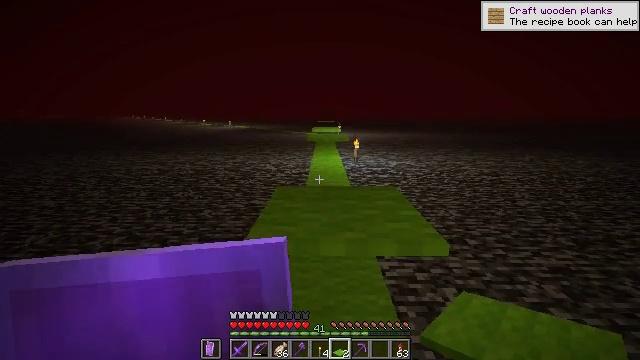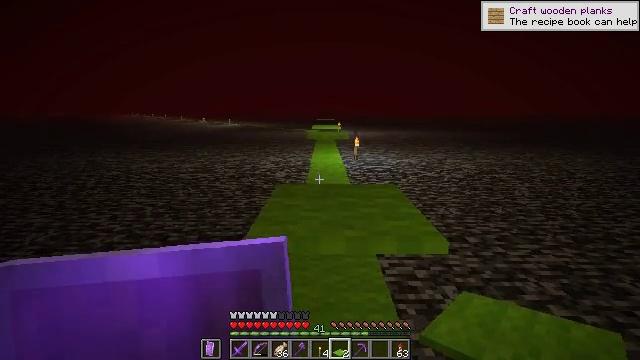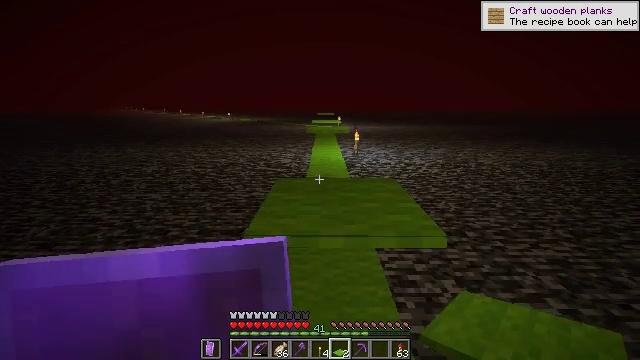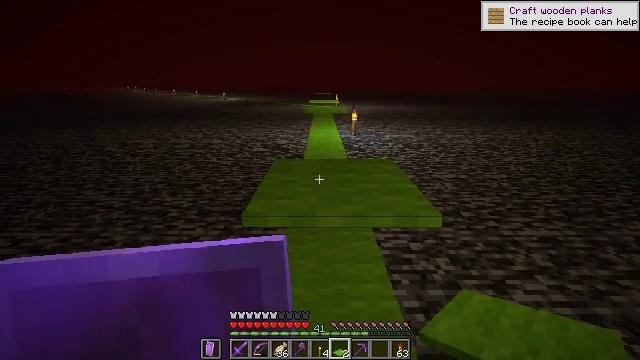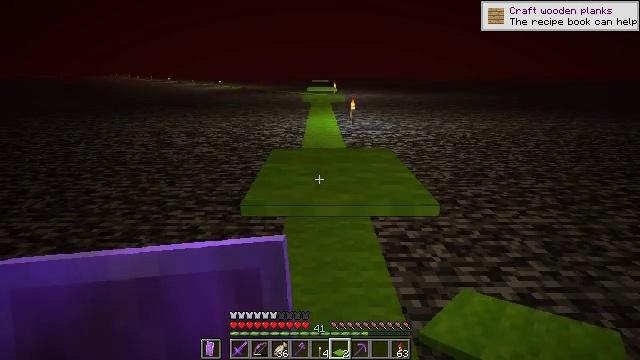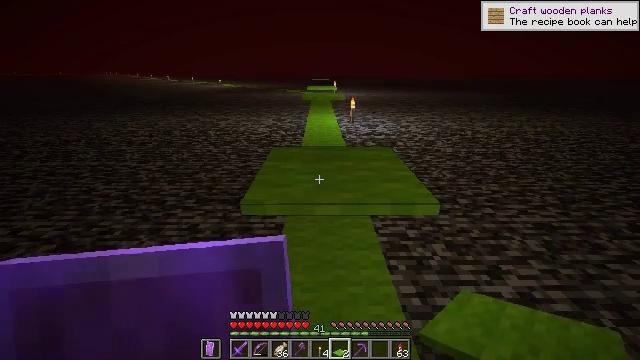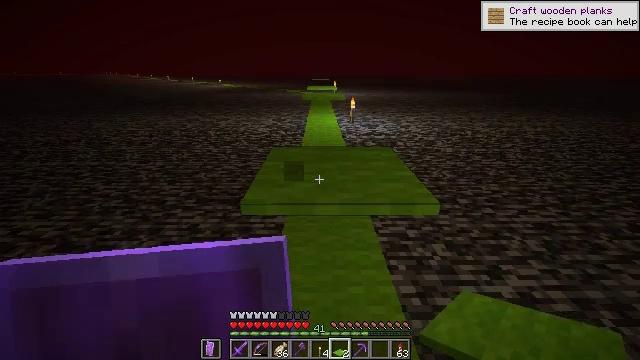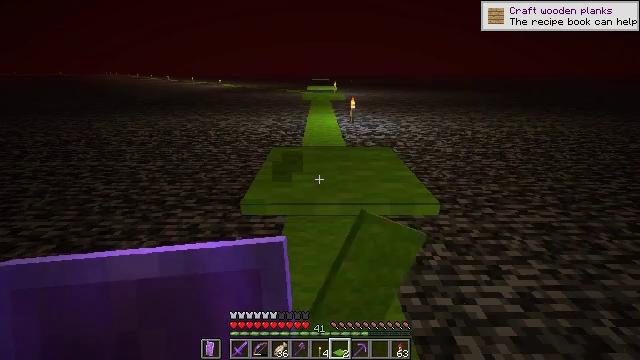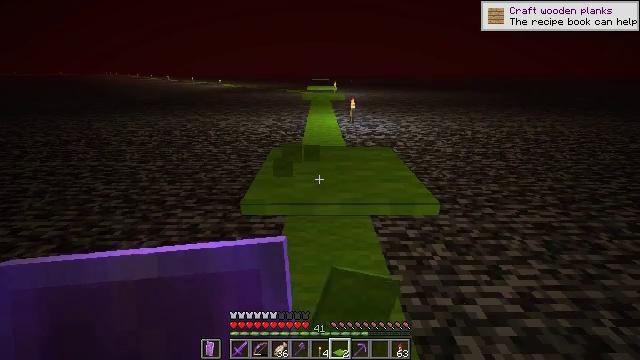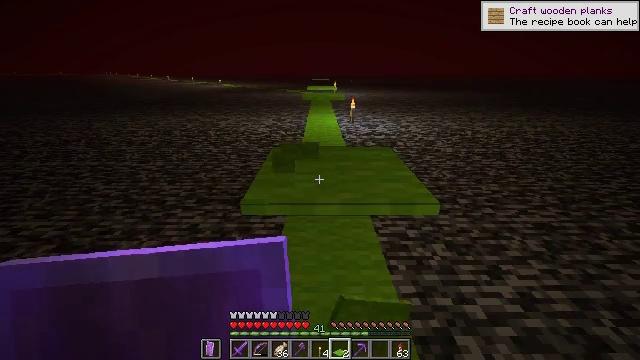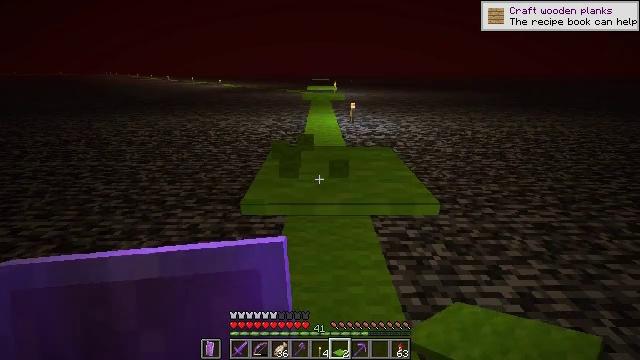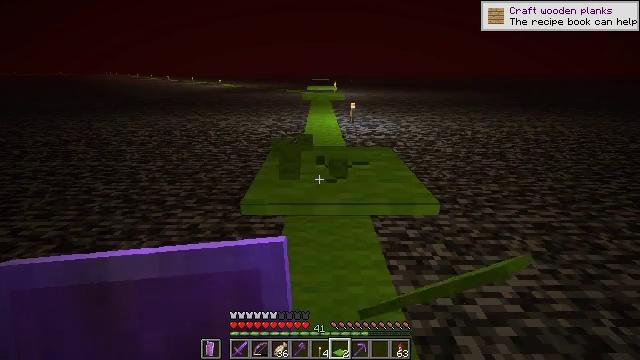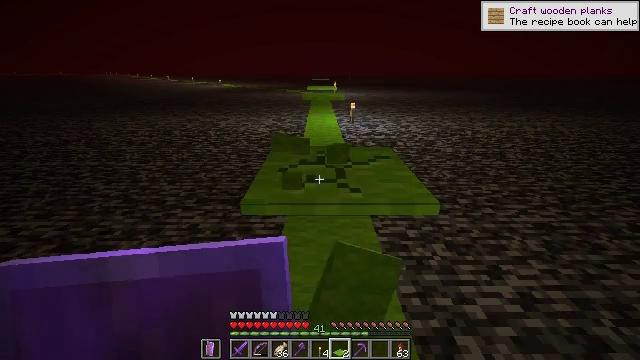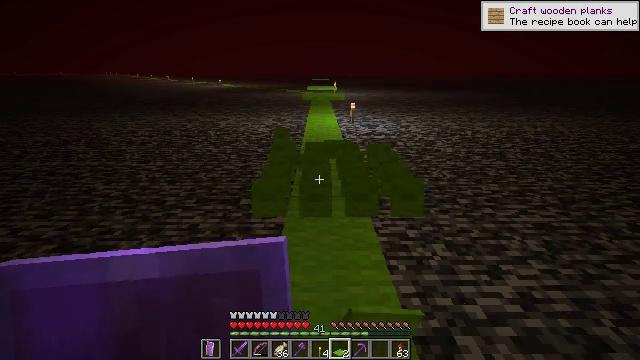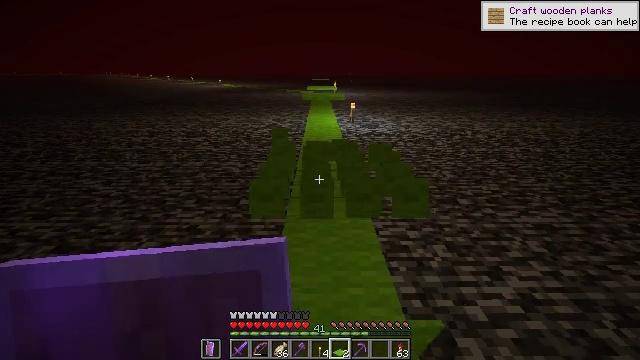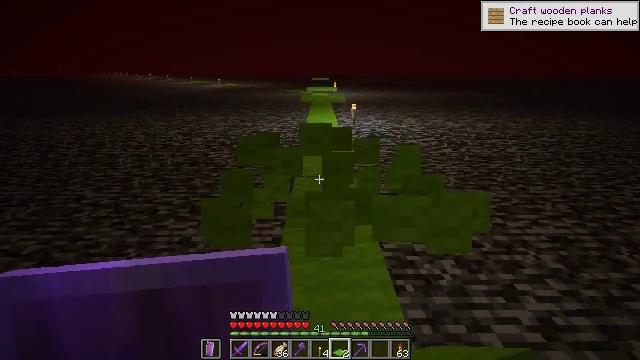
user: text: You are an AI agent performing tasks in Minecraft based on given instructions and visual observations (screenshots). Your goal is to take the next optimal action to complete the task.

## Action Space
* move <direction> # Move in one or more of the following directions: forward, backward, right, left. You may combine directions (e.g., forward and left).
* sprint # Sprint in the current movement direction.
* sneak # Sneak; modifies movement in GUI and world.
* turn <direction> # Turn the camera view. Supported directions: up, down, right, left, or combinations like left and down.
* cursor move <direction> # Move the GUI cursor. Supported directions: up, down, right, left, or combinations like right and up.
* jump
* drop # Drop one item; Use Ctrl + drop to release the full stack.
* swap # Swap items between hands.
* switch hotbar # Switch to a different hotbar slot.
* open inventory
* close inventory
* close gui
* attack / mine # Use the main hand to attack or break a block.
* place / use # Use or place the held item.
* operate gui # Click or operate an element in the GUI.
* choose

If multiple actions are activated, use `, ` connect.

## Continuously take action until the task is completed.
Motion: motion action
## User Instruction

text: Mine the lime carpet.
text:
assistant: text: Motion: no_op
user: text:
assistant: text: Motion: turn down
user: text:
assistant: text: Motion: turn down
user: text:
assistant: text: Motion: turn down
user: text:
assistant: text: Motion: no_op
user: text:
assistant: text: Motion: attack / mine
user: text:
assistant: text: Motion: attack / mine
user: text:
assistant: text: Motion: attack / mine
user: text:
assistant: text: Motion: attack / mine
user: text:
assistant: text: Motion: attack / mine
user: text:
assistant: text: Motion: attack / mine
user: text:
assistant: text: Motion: attack / mine
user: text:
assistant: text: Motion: attack / mine
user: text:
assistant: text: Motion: move forward
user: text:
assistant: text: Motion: move forward
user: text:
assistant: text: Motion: move forward
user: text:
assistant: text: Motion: move forward
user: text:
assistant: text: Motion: move forward
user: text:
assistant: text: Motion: move forward
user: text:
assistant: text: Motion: move forward
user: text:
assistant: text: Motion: move forward
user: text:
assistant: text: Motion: move forward
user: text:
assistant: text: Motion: move forward
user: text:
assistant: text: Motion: move forward
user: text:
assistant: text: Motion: move forward
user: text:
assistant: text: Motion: move forward
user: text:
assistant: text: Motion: move forward
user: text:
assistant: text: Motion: move forward
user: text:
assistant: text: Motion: move forward
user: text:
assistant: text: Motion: move forward, turn up